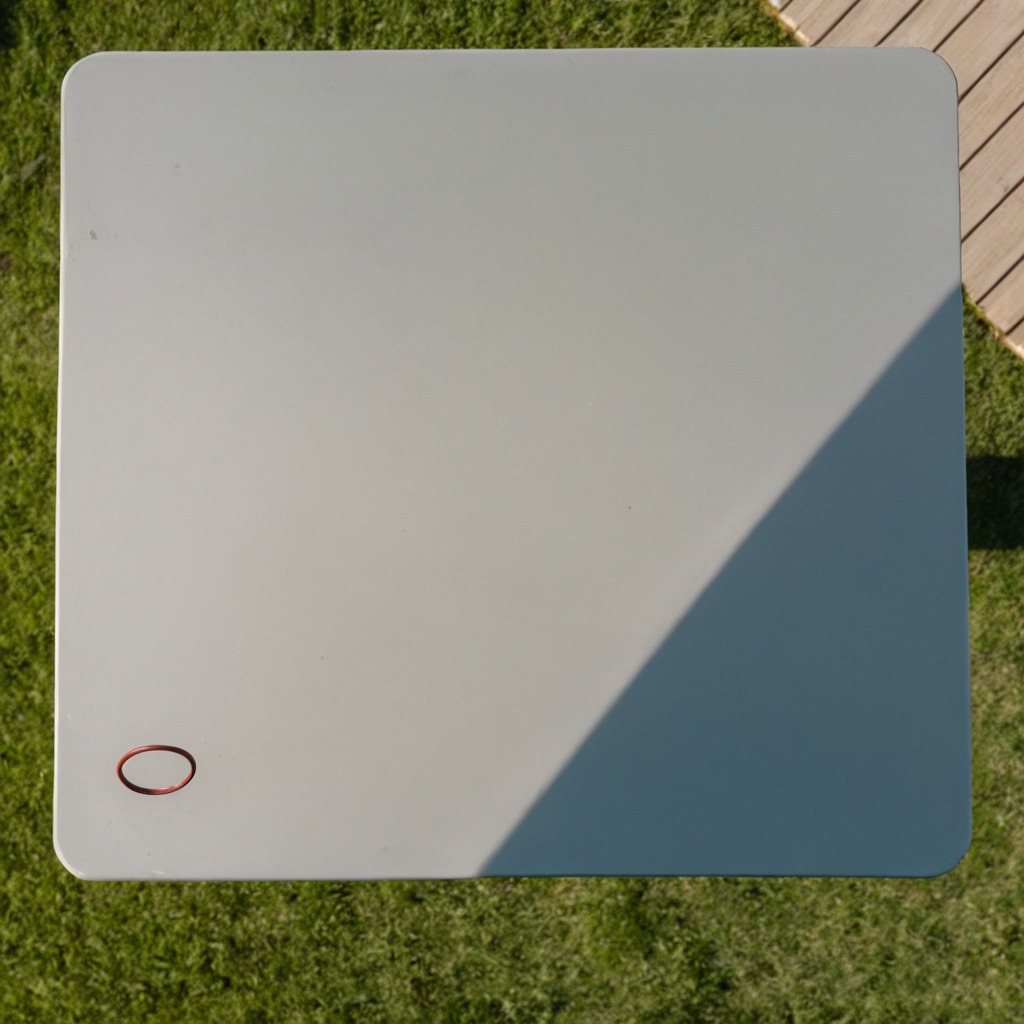
A rubber O-ring is lying on the table.